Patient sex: F
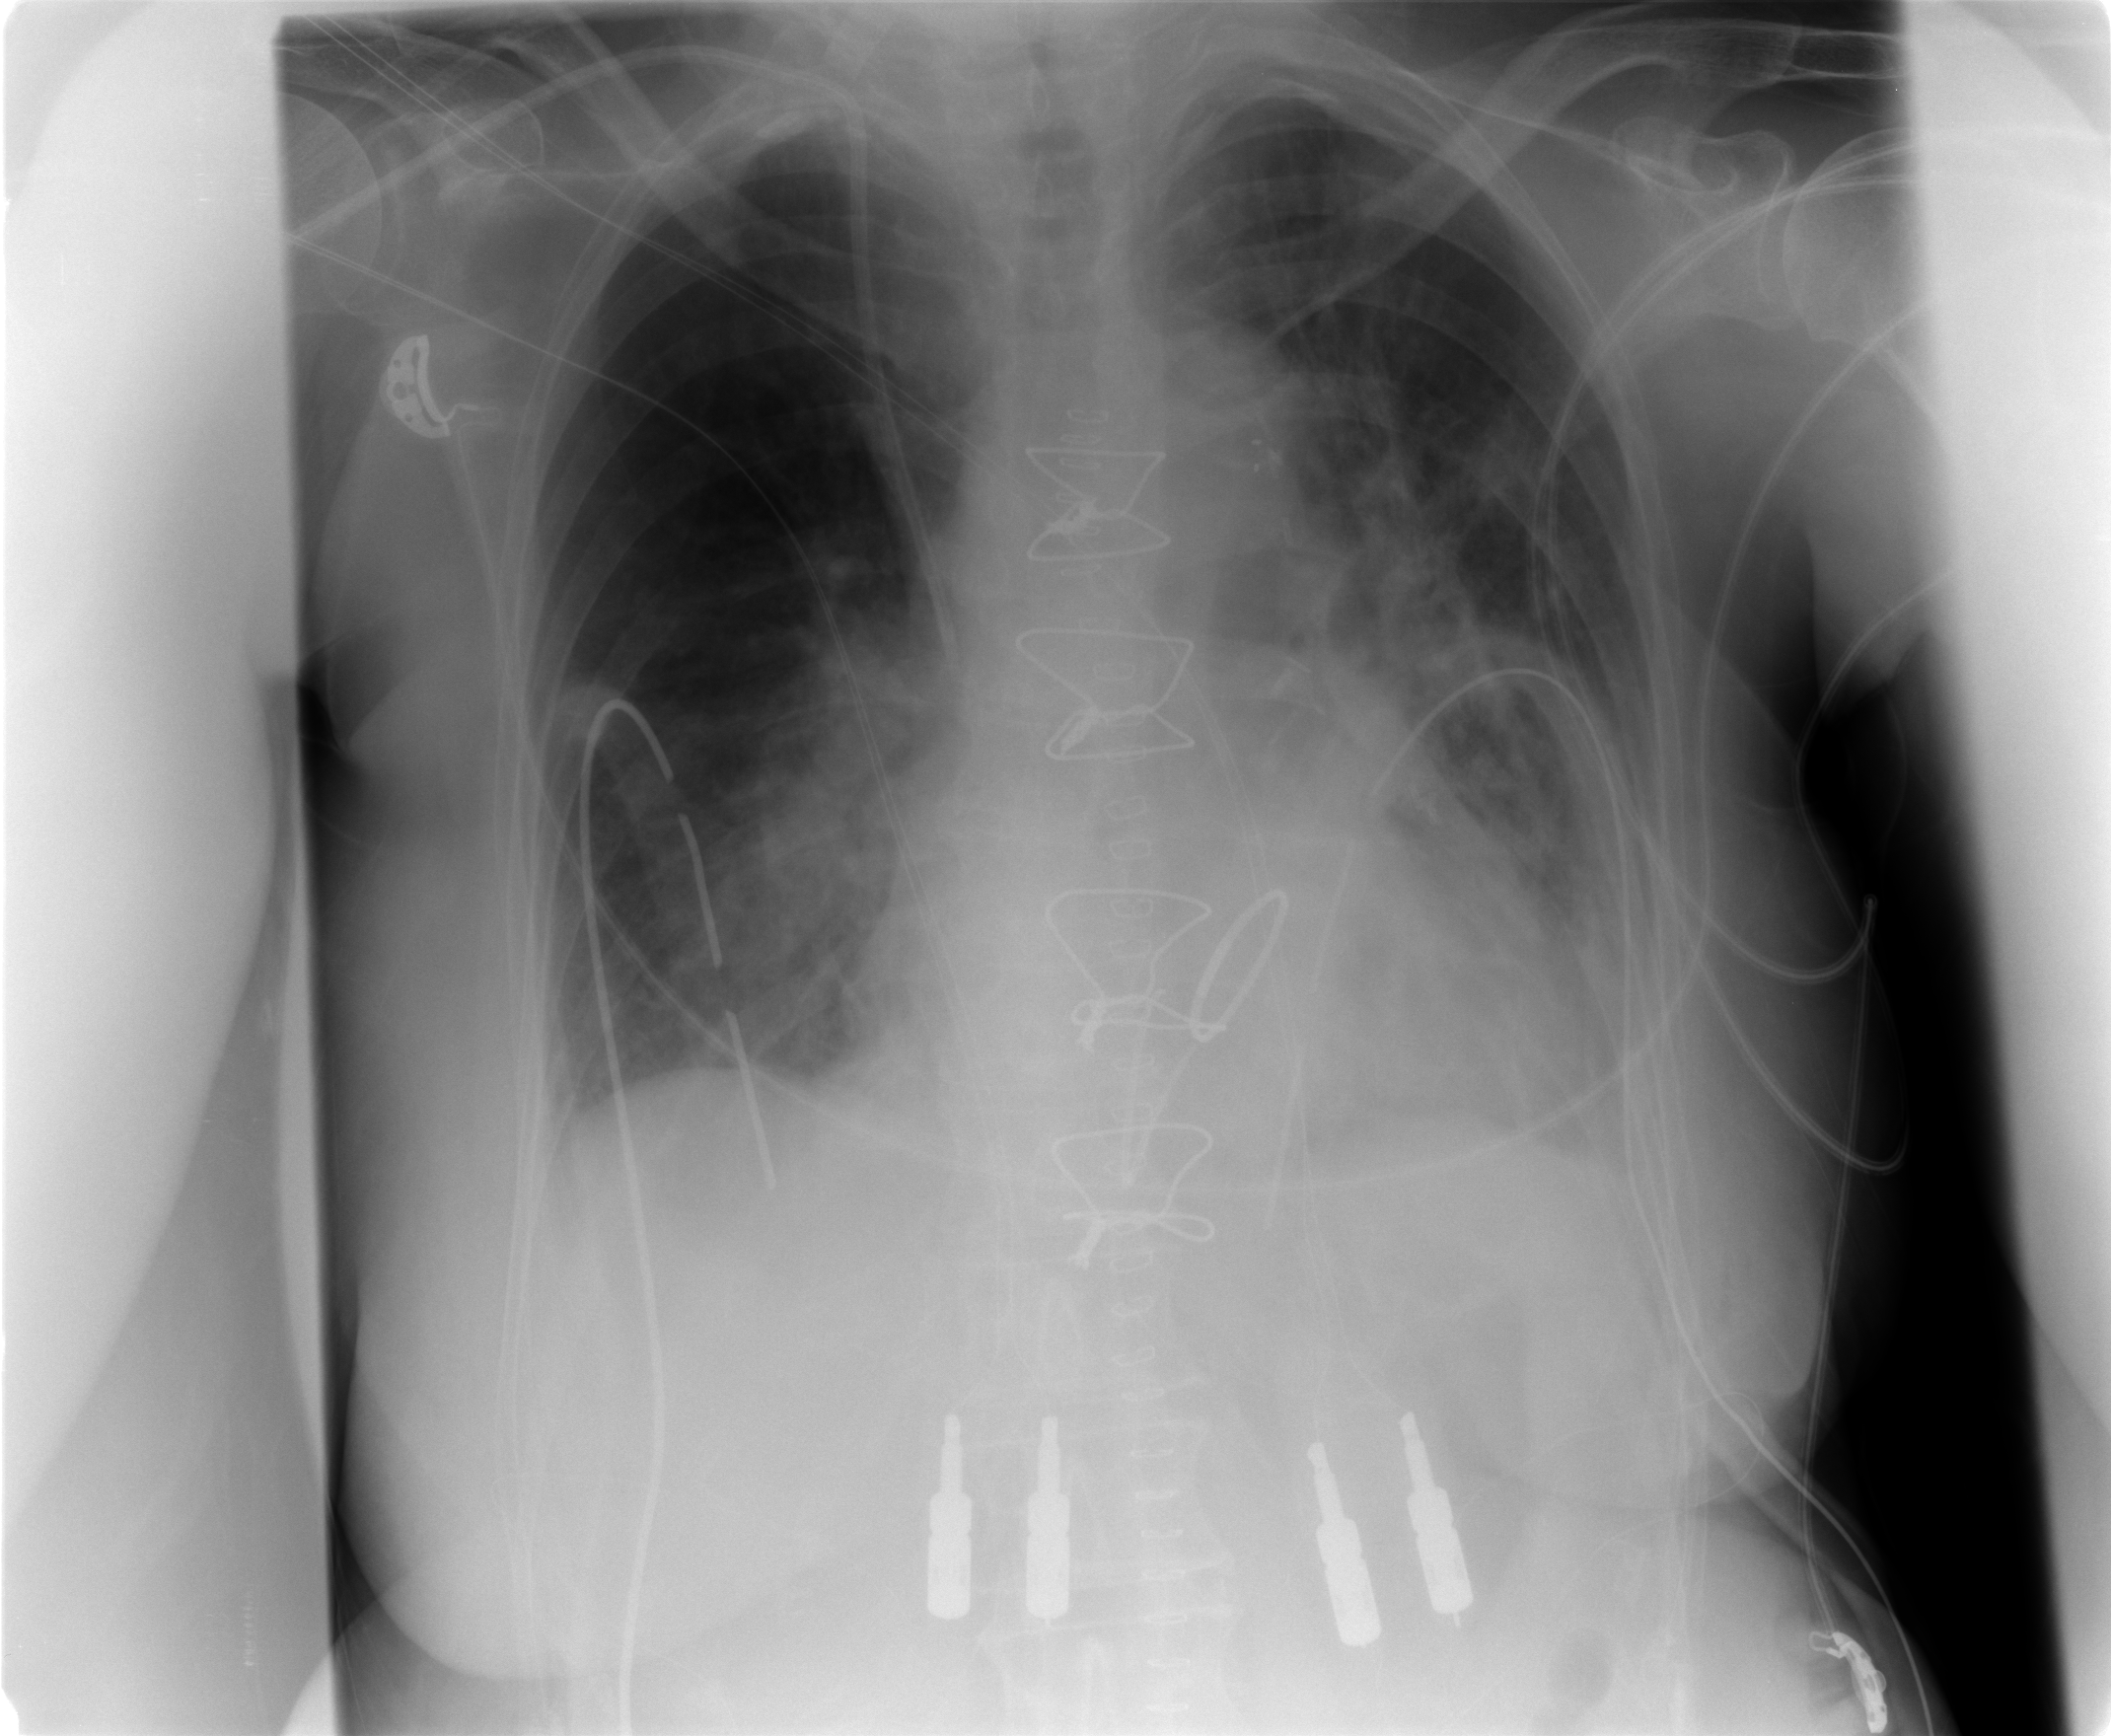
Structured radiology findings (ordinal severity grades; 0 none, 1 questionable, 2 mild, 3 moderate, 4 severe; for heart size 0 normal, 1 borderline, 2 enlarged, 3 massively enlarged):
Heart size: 2
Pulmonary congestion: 2
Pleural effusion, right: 1
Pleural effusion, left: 2
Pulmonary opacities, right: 2
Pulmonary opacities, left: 2
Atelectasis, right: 2
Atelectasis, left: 2